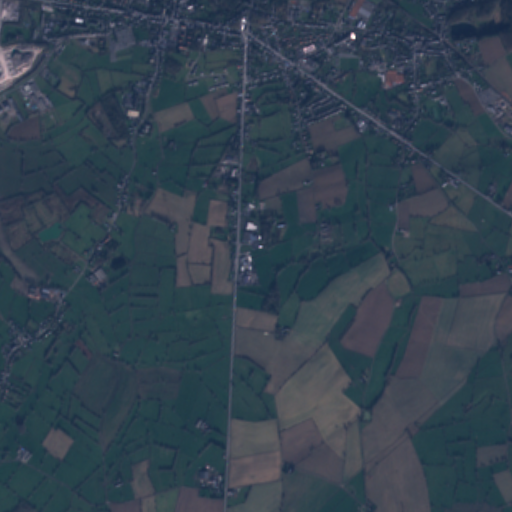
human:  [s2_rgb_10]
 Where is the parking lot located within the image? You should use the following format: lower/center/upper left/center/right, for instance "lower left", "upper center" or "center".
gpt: The parking lot is located in the upper of the image.
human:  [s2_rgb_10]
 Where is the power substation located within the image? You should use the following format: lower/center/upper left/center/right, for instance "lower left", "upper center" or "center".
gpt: The power substation is located in the center right of the image.
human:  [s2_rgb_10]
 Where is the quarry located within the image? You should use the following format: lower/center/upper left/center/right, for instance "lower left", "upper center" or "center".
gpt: The quarry is located in the upper left of the image.
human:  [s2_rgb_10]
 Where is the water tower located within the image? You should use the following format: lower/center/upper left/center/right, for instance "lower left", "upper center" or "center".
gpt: The water tower is located in the upper left of the image.
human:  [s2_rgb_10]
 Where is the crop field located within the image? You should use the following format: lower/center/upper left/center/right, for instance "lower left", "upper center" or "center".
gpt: There is no crop field in the image.